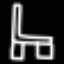
Label: chair